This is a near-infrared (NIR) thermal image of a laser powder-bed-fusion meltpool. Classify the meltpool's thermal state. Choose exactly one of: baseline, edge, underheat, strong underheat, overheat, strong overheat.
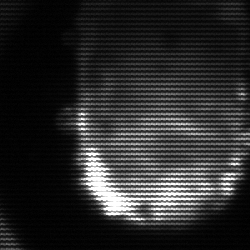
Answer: baseline